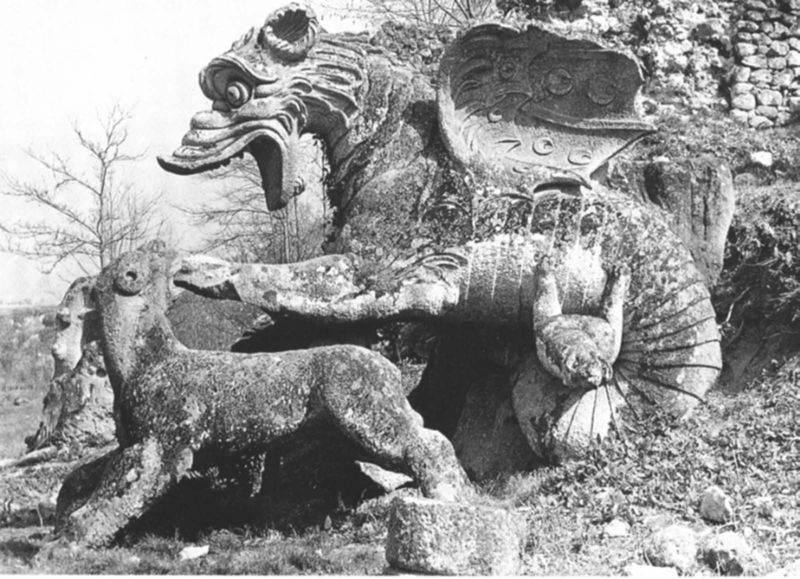
Titel: Drache, mit einem Löwen und einer Löwin kämpfend
Schlagwörter: flügel, haut, bäume, ohr, tier, tiere, augen, stein, horn, skulptur, schwanz, foto, schild, panzer, schaf, draußen, pfote, zähne, maul, fressen, fabel, fabelwesen, kralle, hörner, bock, drachen, drache, tatze, exotika, steinbock, aufgerissen, plasik, rachen, slulptur, üfote